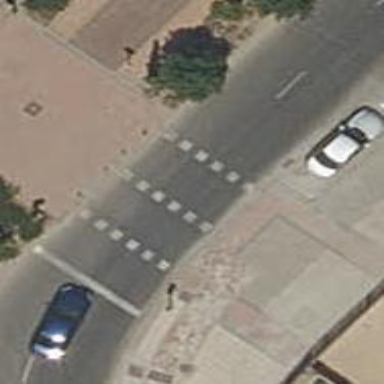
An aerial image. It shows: Road with traffic signals.